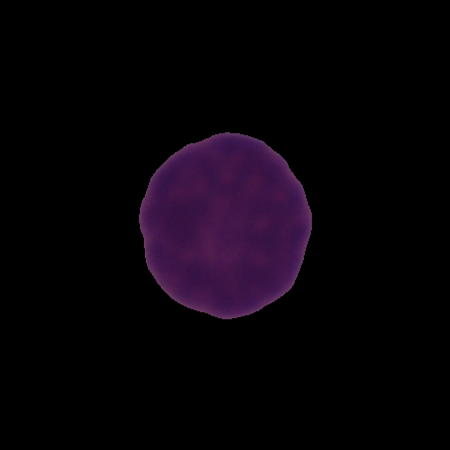
Label: healthy